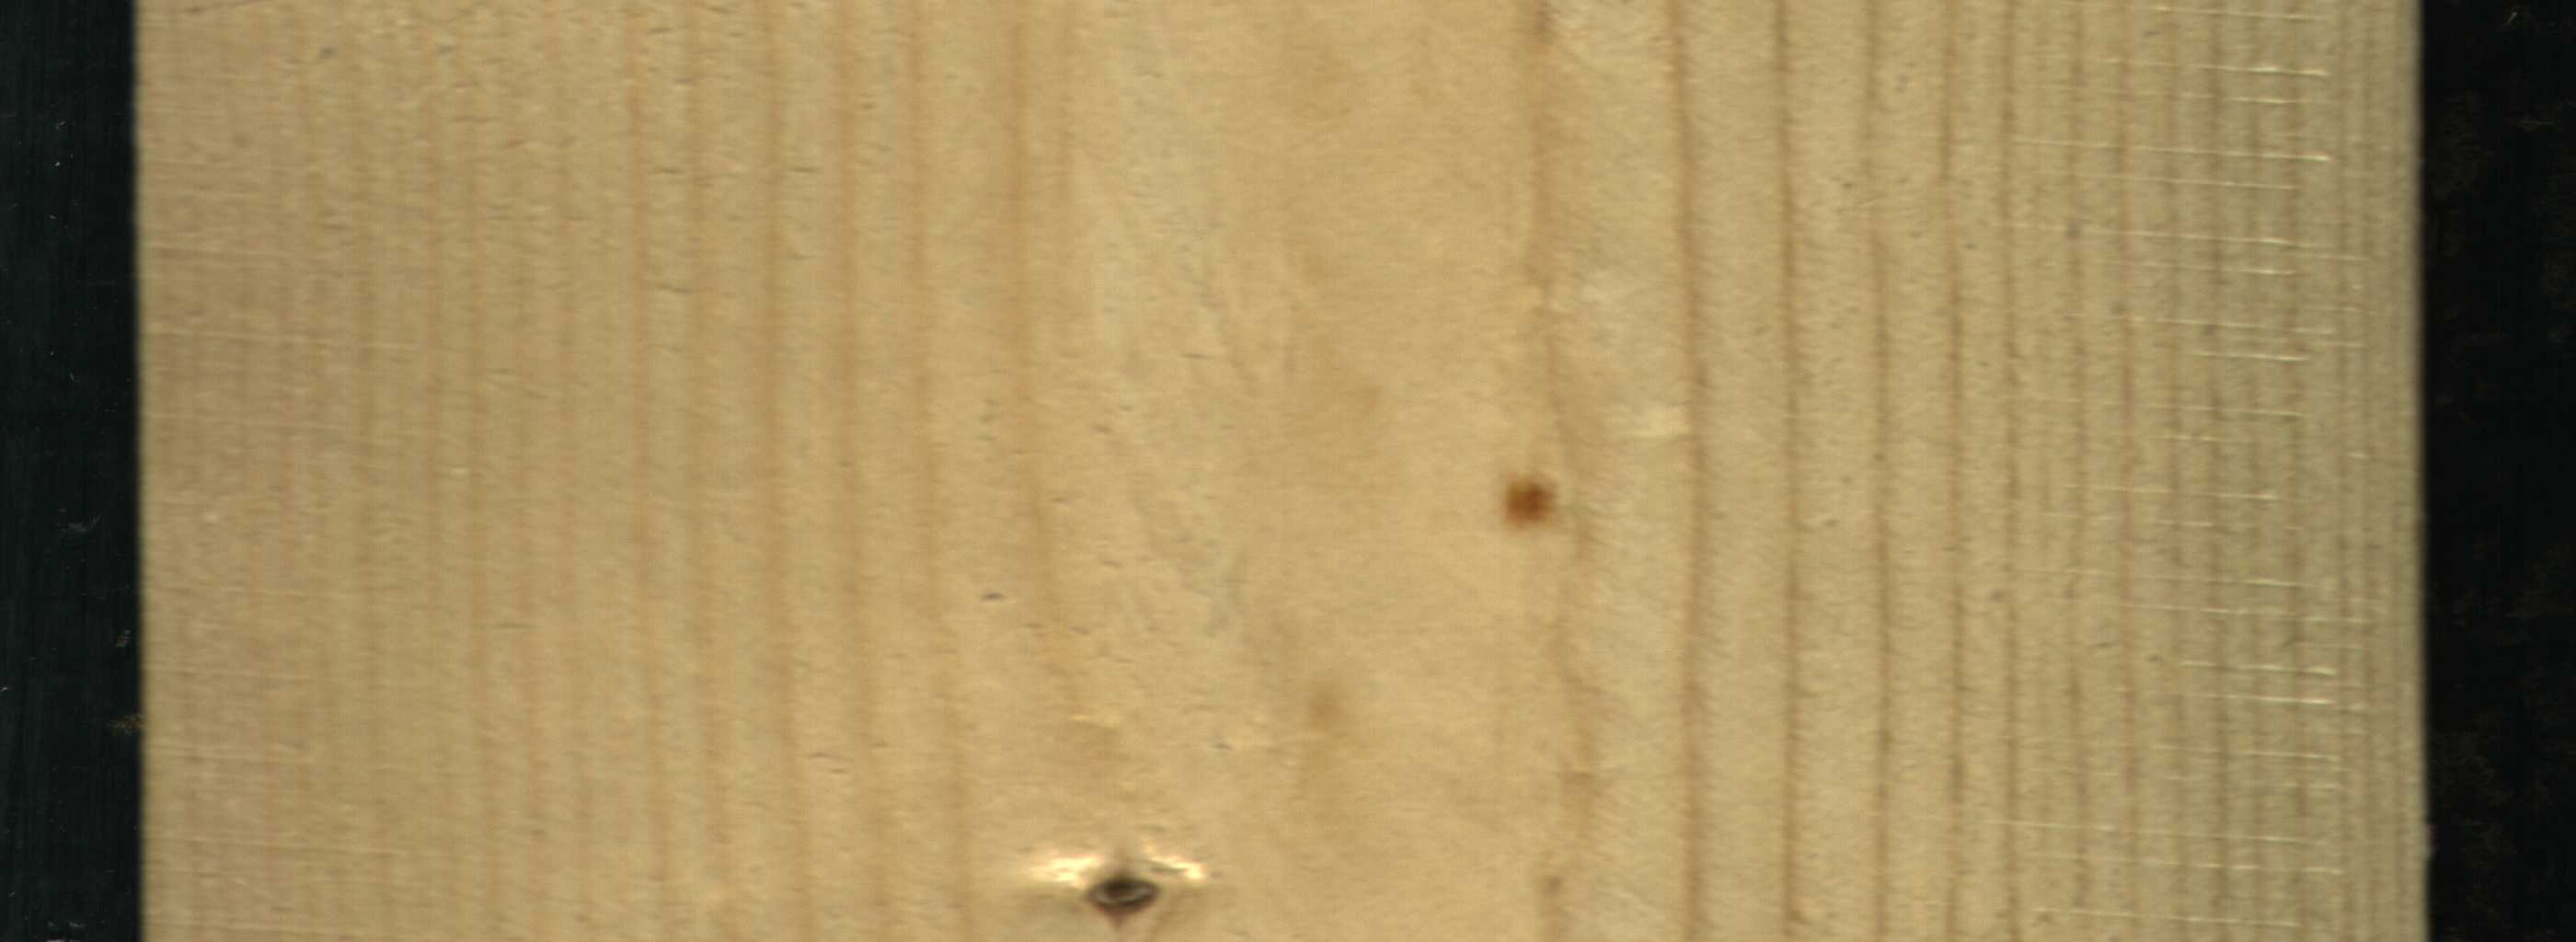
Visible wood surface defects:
resin
Dead_Knot